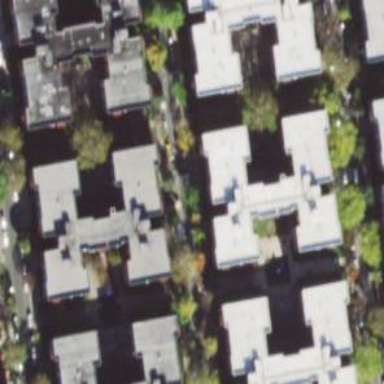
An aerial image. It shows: Residential area with apartments.